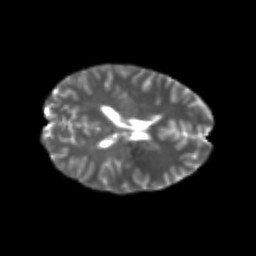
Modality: T2w
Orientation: axial
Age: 23
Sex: female
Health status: healthy
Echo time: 0.074 s